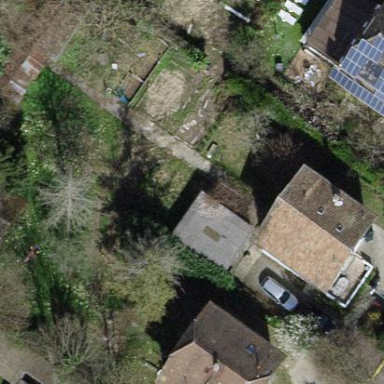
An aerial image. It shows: Garden enclosed by fence.